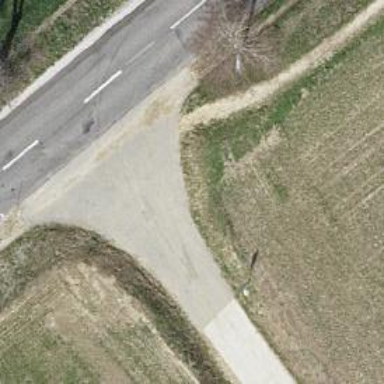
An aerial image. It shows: Track road with concrete surface.